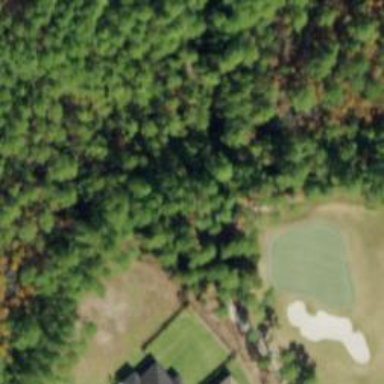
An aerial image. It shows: Path designated for golf carts.